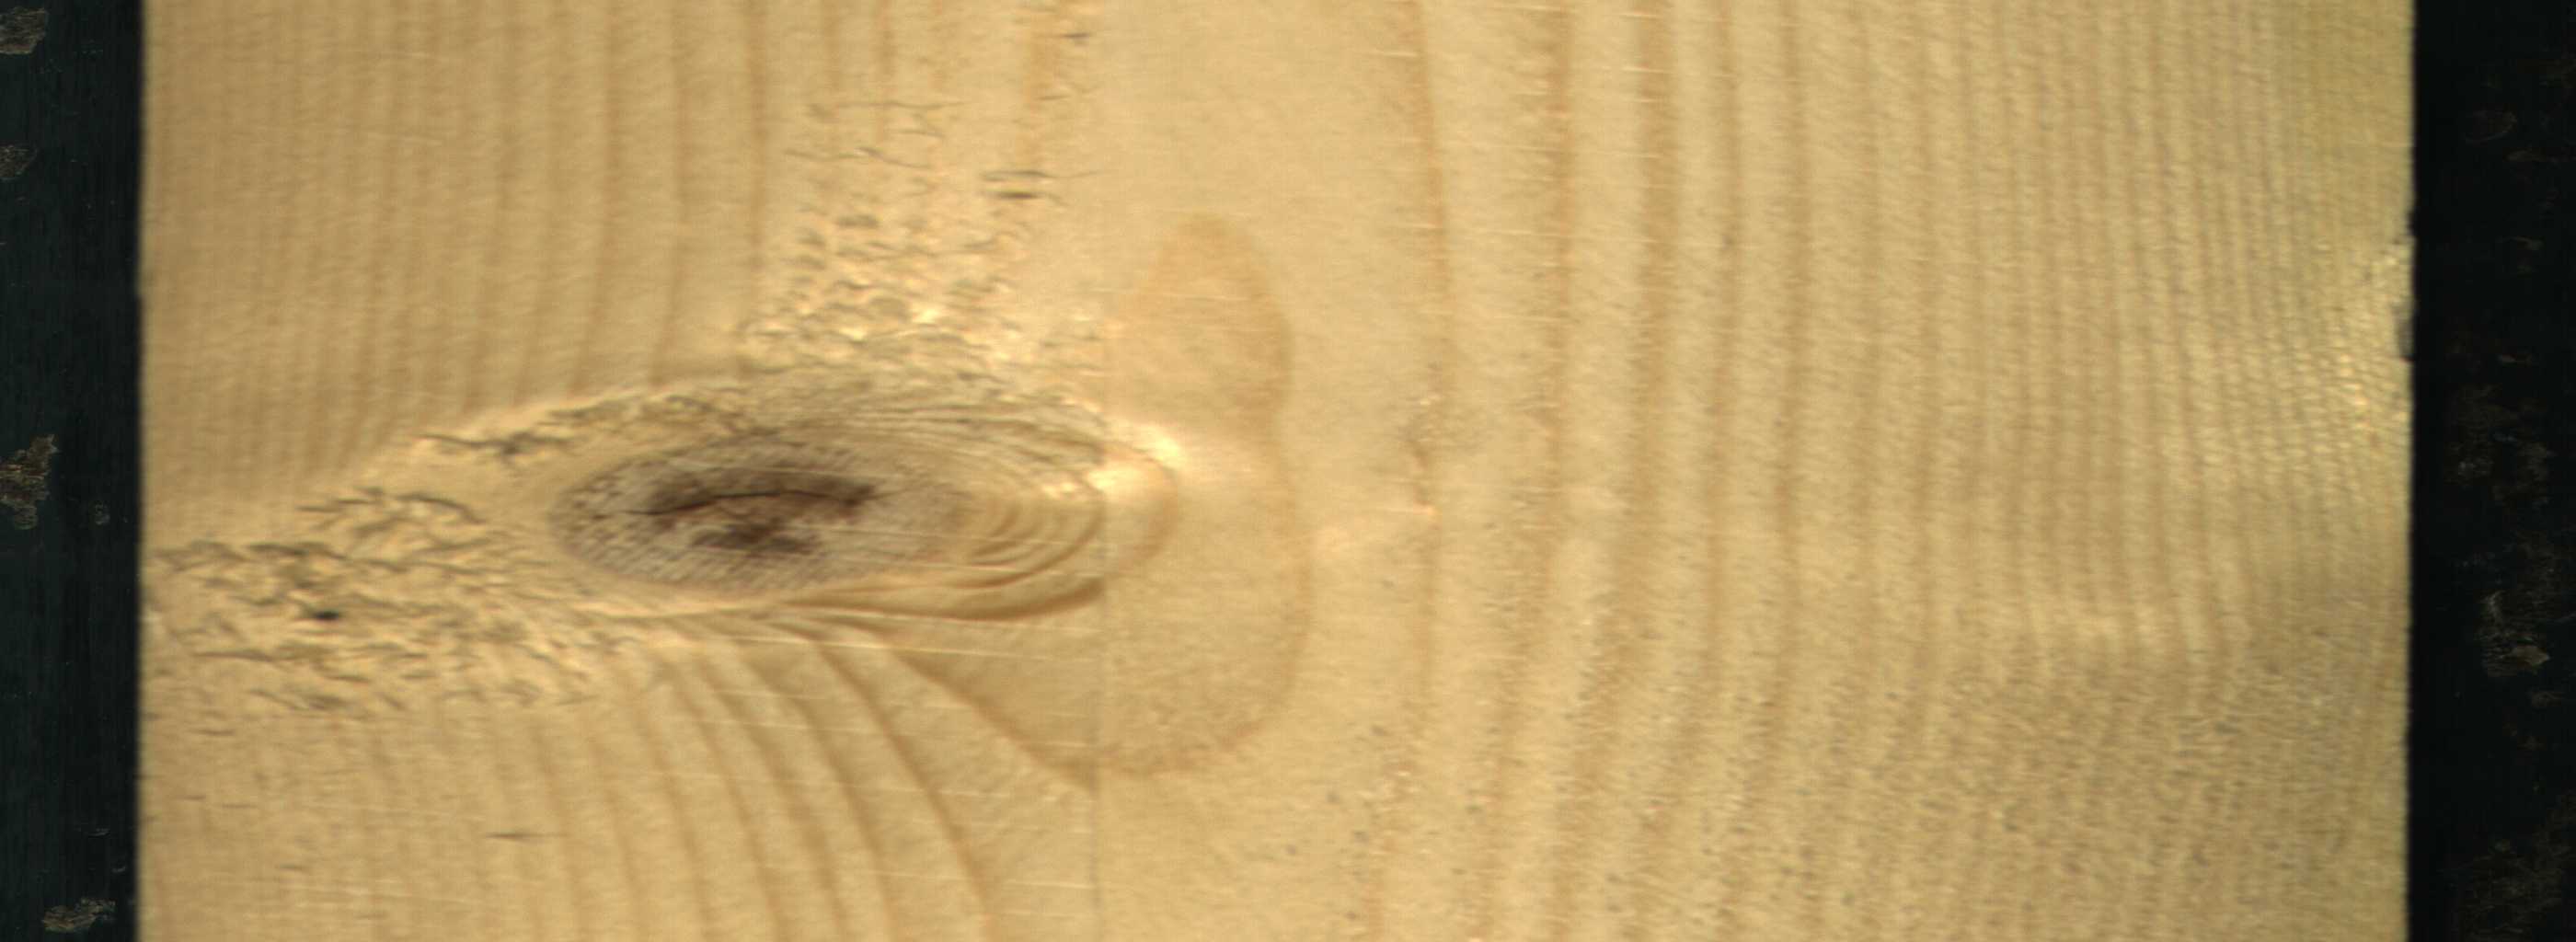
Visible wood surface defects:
Live_Knot